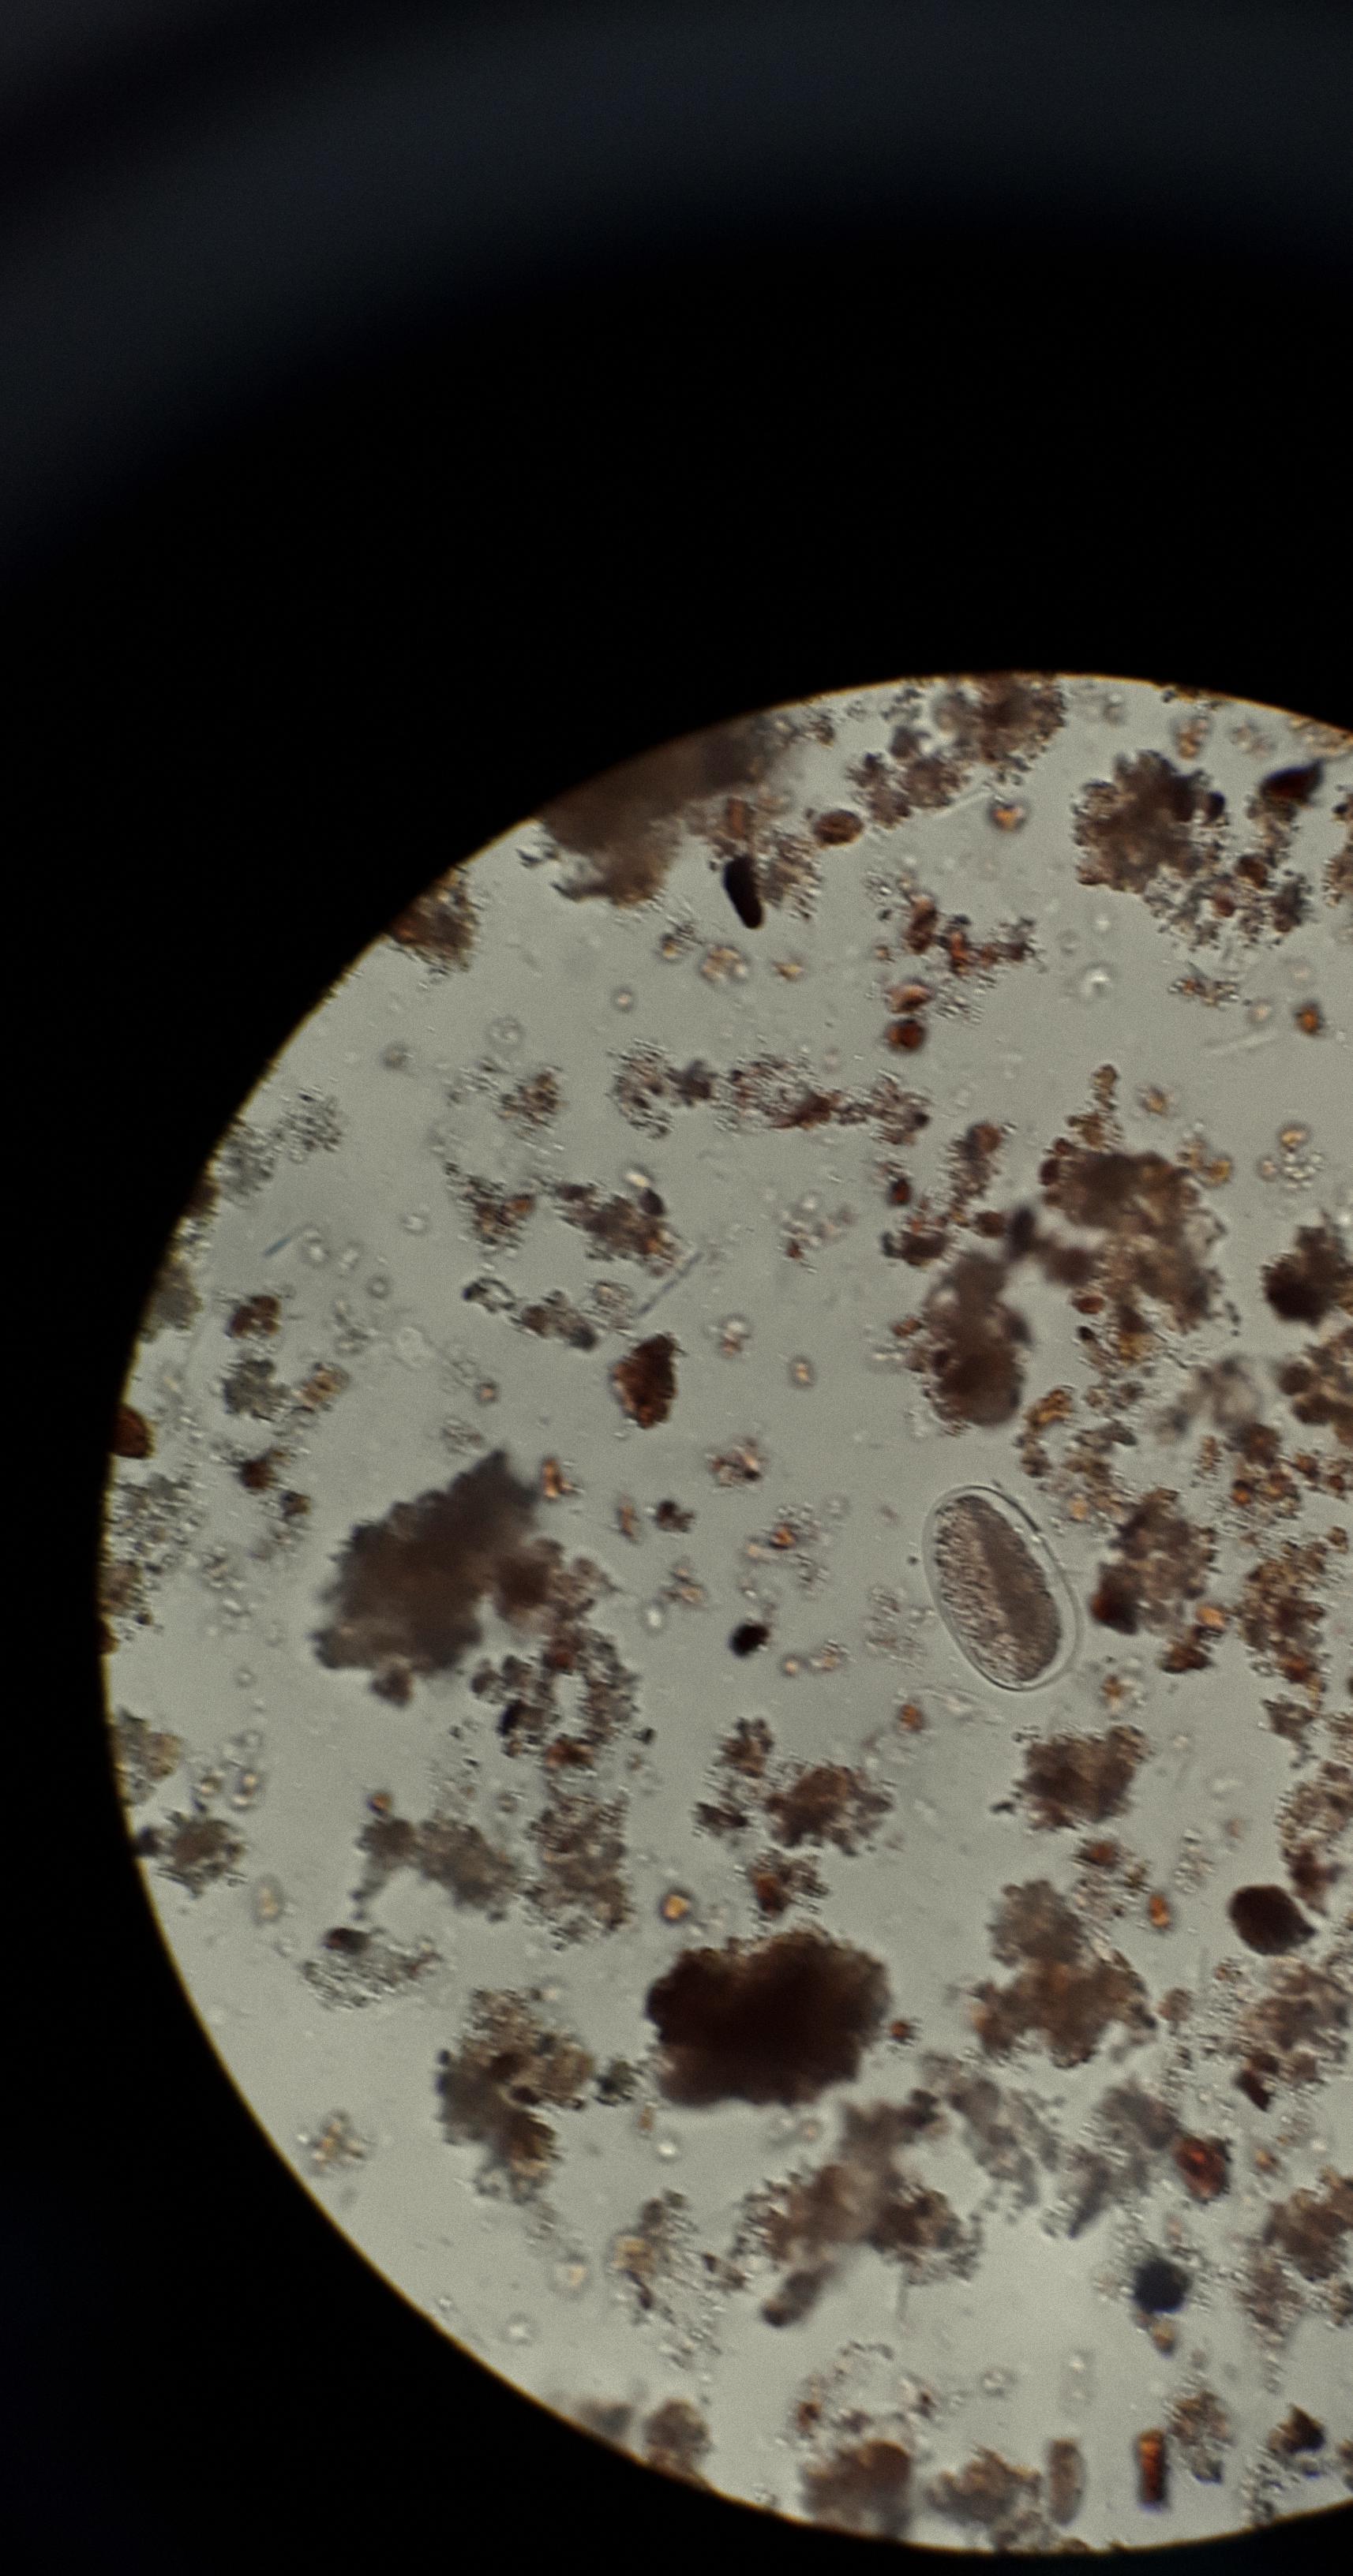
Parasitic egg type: Hookworm egg